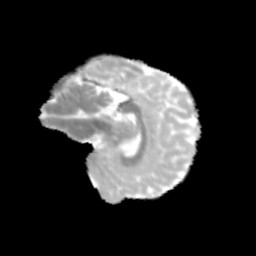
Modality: MD
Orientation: sagittal
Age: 12
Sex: female
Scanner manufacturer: siemens
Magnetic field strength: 3 T
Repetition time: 3.8 s
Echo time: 0.07 s